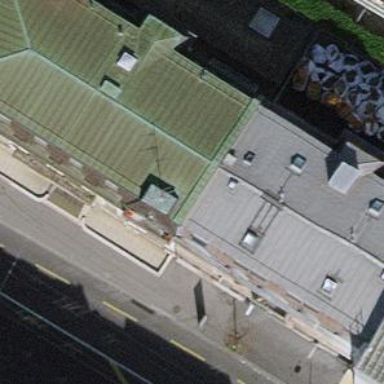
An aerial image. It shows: Quadruple saltbox roof shape on apartment building.